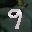
Label: 9